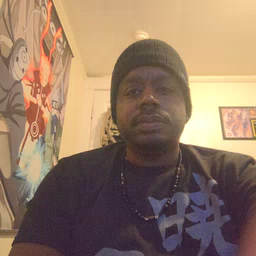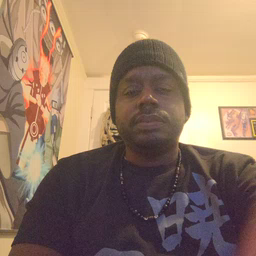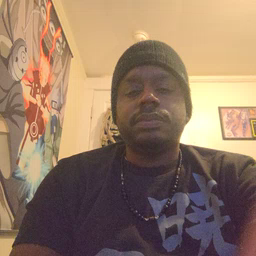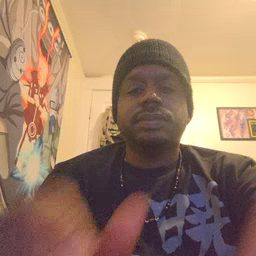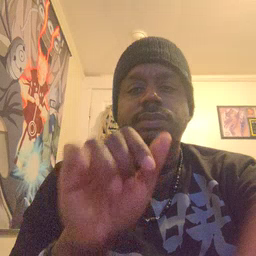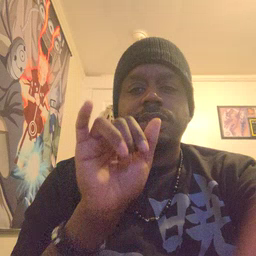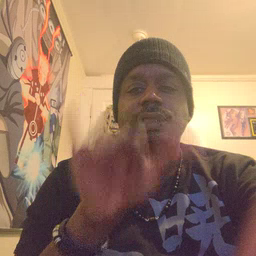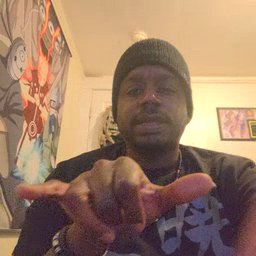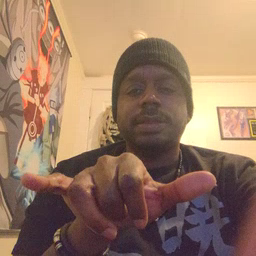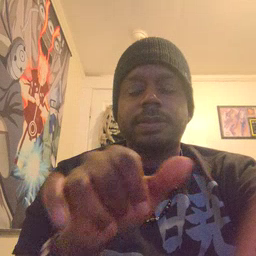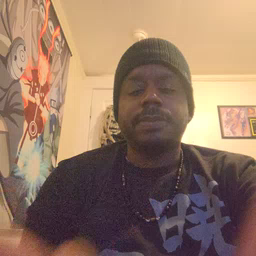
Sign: stay